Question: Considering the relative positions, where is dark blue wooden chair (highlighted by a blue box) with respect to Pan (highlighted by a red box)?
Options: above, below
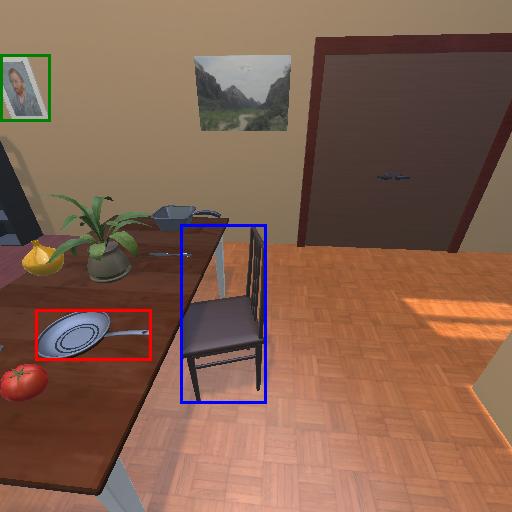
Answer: above